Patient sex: F
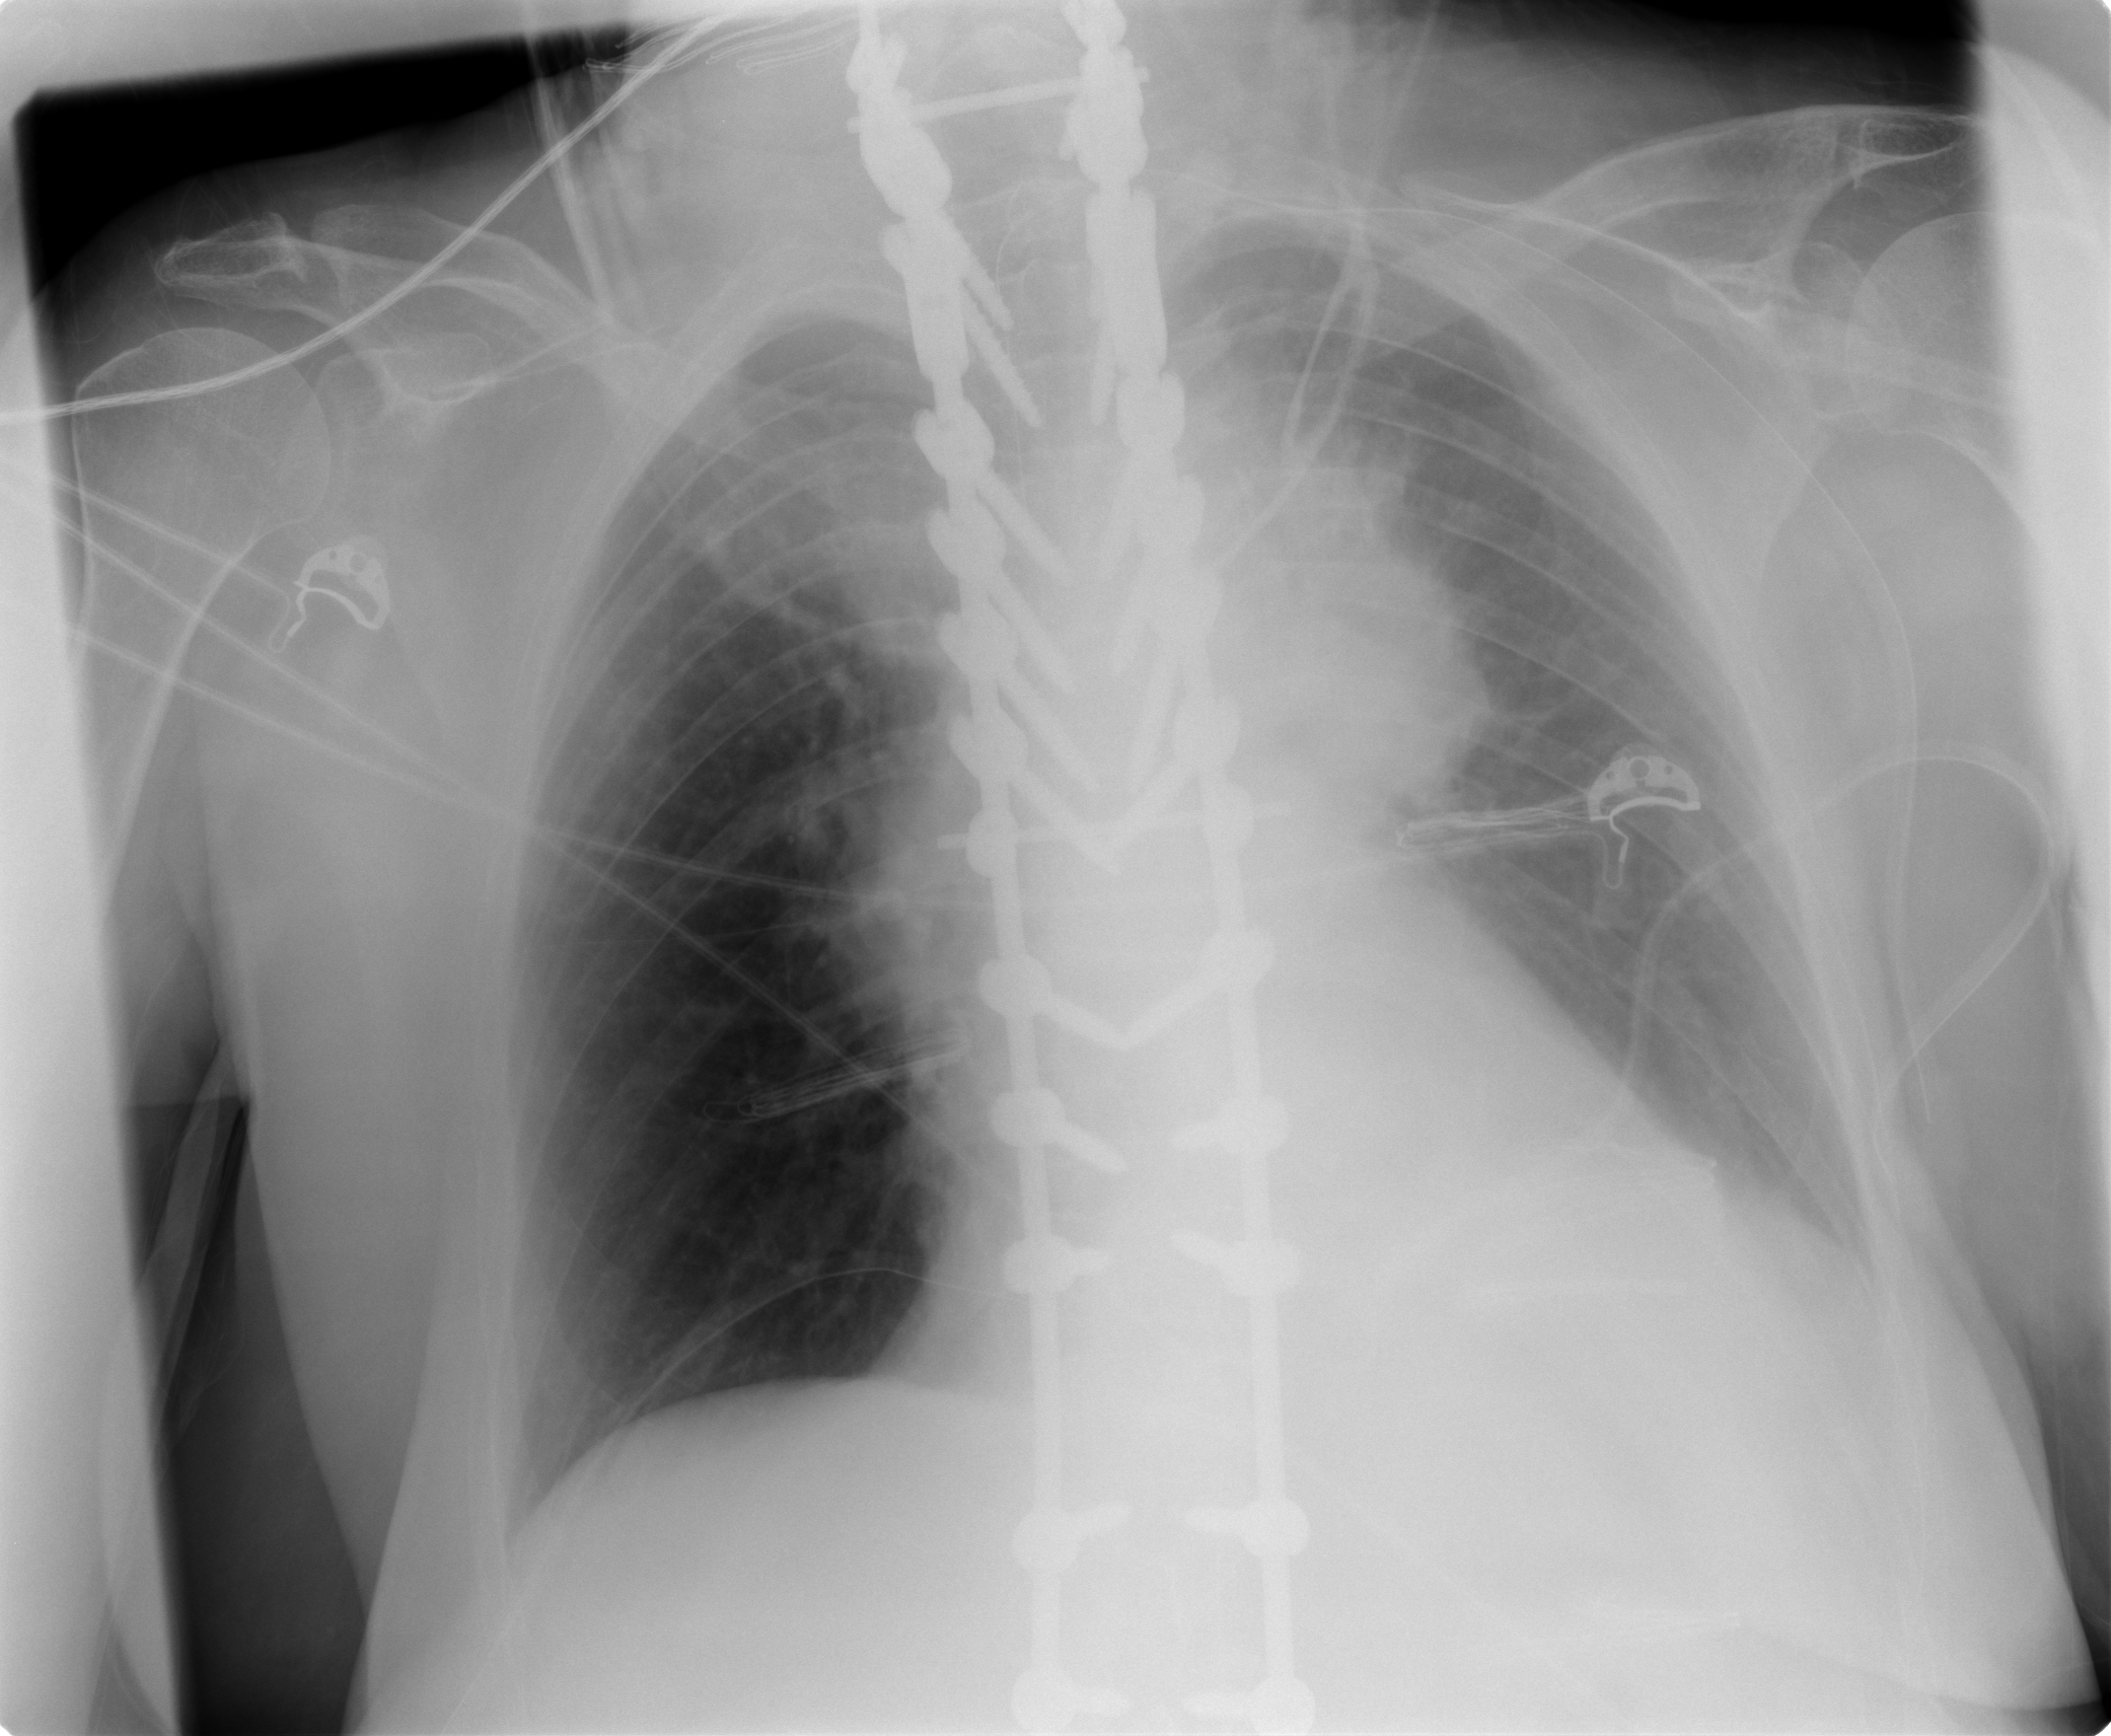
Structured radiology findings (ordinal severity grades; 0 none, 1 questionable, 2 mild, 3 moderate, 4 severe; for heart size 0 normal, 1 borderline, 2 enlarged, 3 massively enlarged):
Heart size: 1
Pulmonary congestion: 0
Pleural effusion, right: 0
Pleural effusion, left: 1
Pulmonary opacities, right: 2
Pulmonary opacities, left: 3
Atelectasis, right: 0
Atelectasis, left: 2